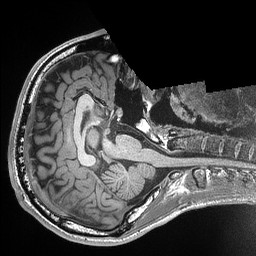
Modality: T1w
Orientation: axial
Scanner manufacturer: siemens
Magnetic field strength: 3 T
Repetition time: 2.3 s
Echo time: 0.00298 s